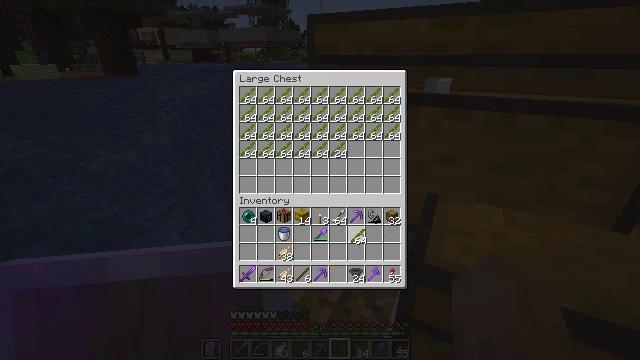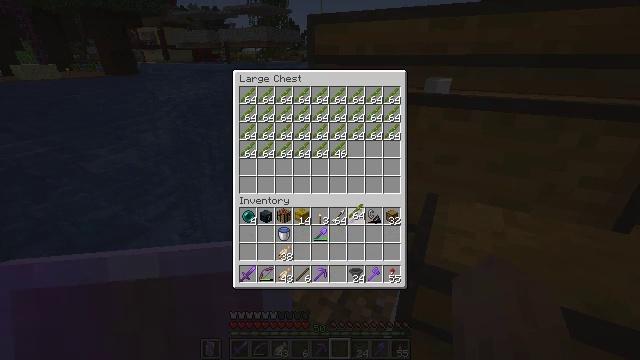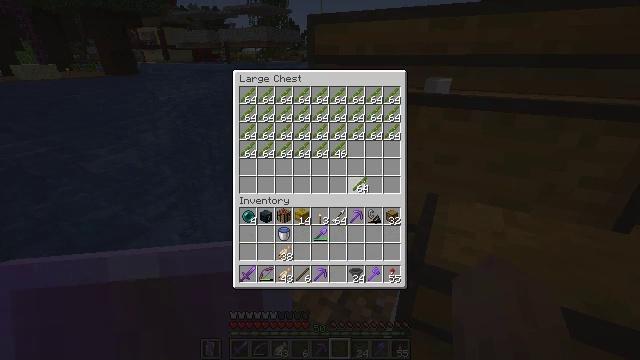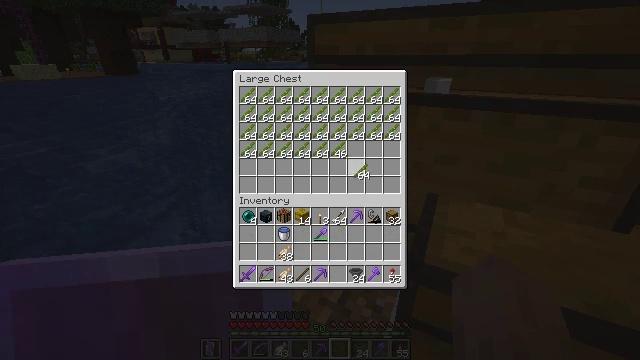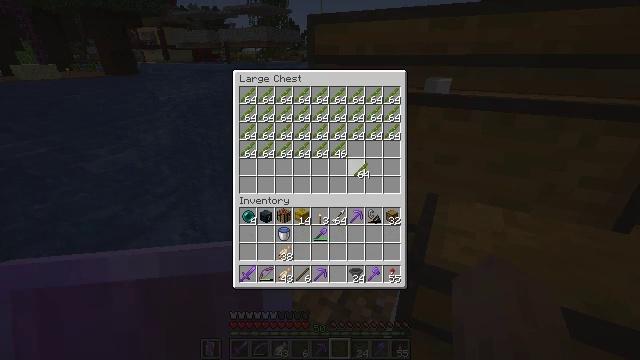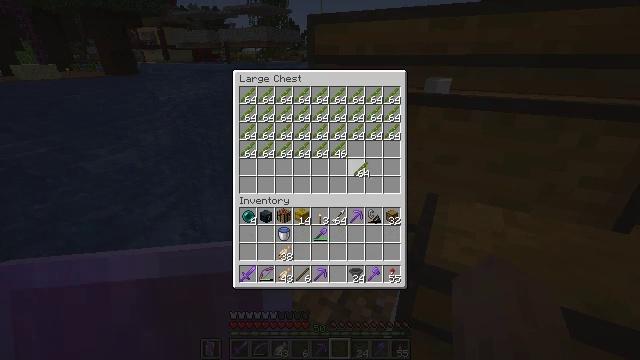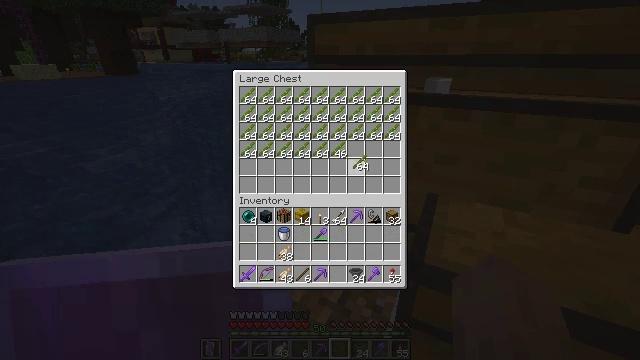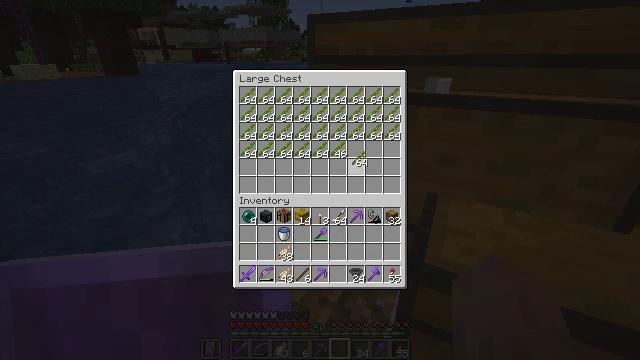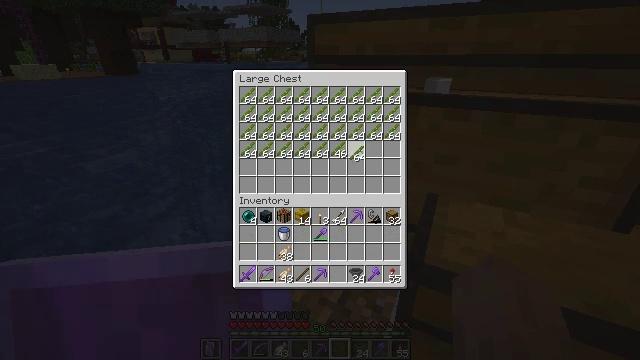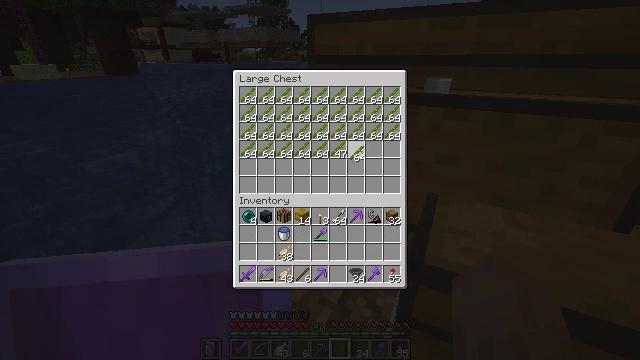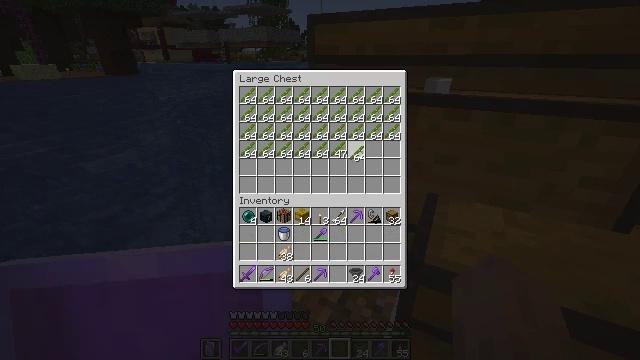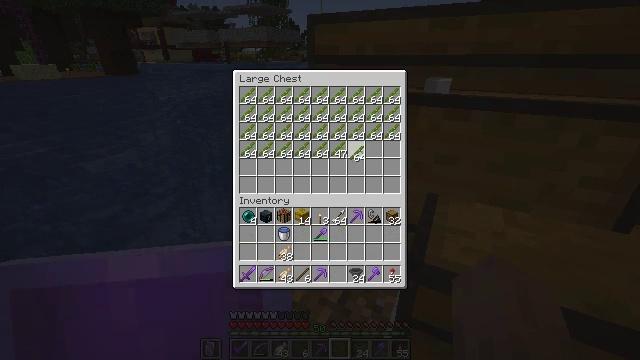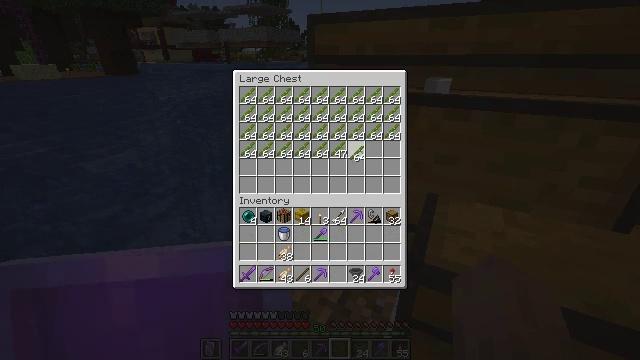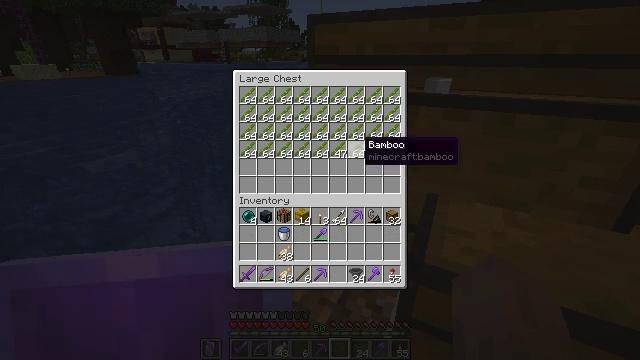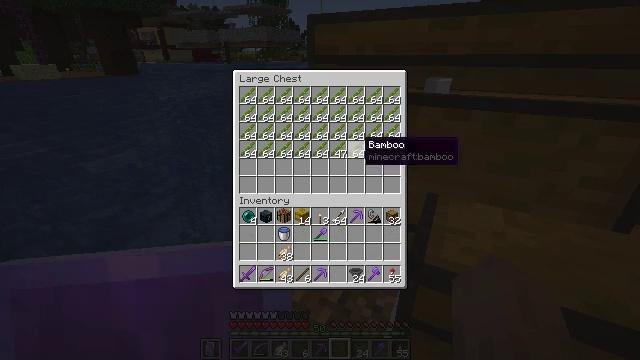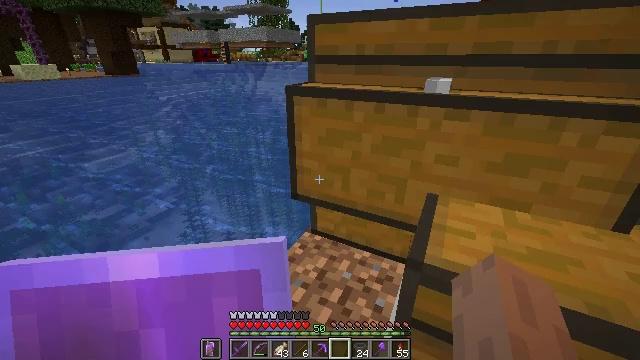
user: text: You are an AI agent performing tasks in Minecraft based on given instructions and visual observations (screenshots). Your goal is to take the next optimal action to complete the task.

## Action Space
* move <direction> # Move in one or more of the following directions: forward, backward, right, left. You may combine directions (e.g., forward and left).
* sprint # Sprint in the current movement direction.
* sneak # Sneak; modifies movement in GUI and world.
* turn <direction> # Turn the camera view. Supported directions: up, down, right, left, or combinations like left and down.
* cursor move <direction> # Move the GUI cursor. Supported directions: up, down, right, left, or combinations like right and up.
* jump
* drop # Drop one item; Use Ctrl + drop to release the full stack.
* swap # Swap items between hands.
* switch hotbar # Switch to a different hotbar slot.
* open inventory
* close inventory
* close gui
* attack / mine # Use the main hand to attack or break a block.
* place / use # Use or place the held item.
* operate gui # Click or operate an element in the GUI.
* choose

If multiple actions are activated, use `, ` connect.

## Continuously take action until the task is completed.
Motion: motion action
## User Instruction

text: Gather the chest from its place.
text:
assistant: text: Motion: sneak, turn up
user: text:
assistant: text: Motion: turn up
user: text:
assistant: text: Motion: turn up
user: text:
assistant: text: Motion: no_op
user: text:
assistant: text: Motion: no_op
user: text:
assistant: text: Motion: no_op
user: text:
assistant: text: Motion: no_op
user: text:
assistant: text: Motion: no_op
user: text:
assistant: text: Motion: no_op
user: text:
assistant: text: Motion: no_op
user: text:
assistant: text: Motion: attack / mine
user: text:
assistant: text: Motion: attack / mine
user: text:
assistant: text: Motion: no_op
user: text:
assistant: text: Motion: no_op
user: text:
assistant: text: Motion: no_op
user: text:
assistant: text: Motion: no_op
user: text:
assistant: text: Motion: no_op
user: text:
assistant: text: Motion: turn right and down
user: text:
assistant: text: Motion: turn right and down
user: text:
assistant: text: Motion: turn right and down
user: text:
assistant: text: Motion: turn right and down
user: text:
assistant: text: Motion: turn right
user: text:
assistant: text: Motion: turn right and up
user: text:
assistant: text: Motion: turn right and up
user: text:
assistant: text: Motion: turn right and up
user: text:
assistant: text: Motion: turn right and up
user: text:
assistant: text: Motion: turn right and up
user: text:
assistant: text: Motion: use / place
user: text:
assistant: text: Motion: use / place
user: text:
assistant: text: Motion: no_op